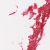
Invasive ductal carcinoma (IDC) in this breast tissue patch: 0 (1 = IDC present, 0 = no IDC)